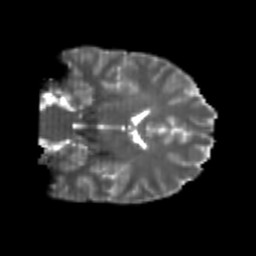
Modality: T2w
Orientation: coronal
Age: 22
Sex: male
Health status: healthy
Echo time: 0.074 s